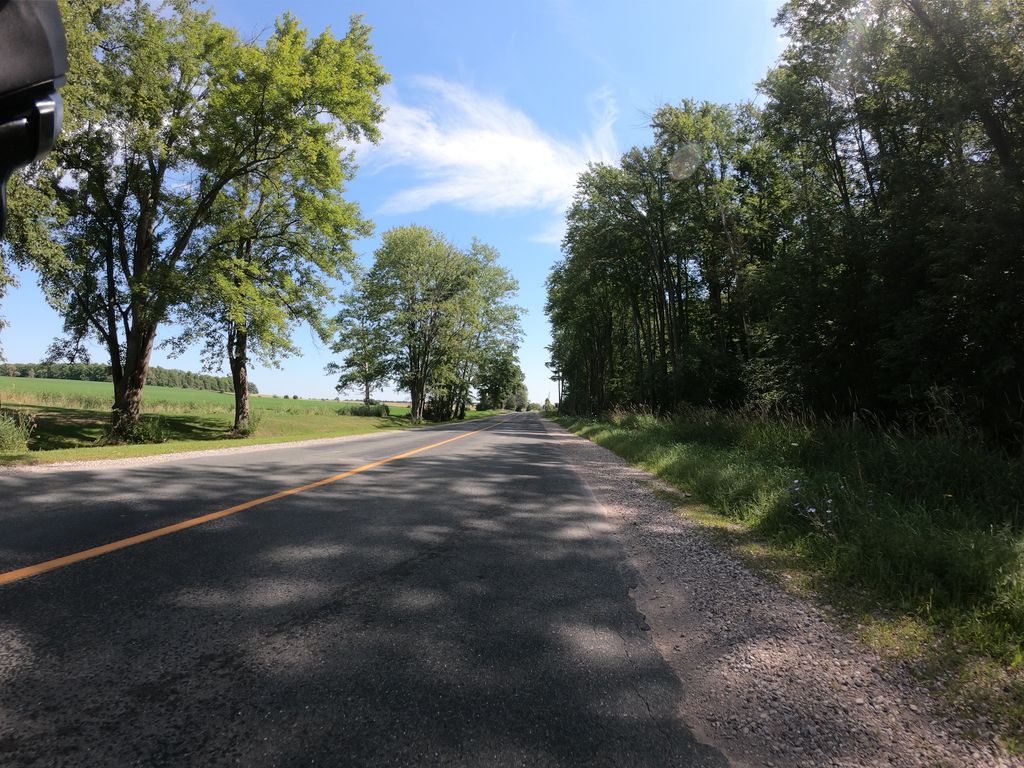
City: kitchener-waterloo